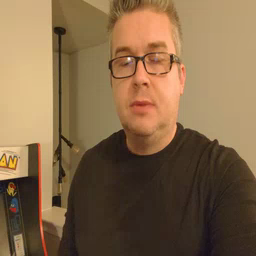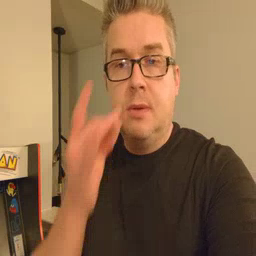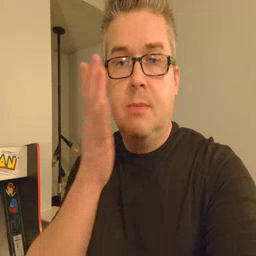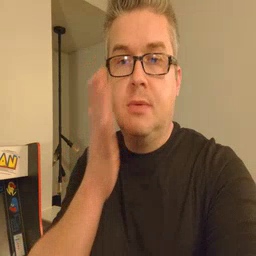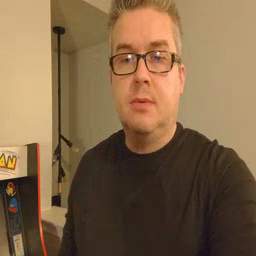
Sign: bee